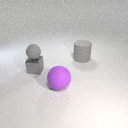
small gray rubber sphere above small gray metal cube